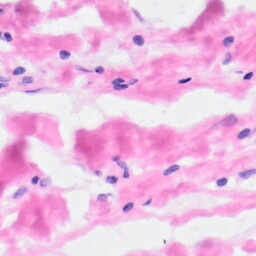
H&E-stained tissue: Kidney